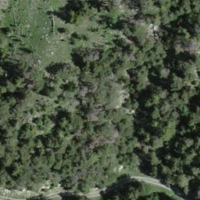
EUNIS habitat code: 43
Species observed at this site:
Fringilla coelebs